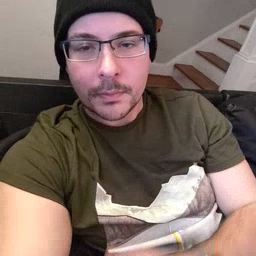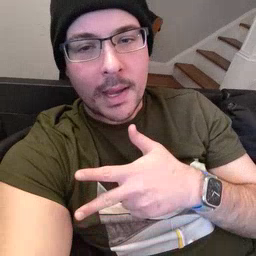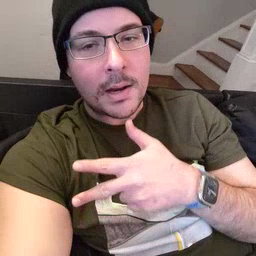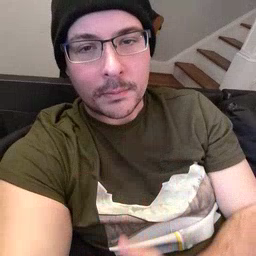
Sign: hen